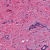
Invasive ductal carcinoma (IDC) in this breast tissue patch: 0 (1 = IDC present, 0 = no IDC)